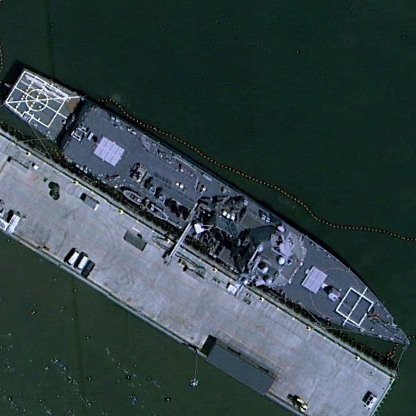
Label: destroyer